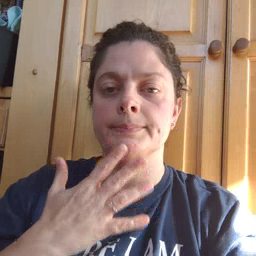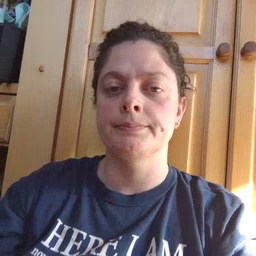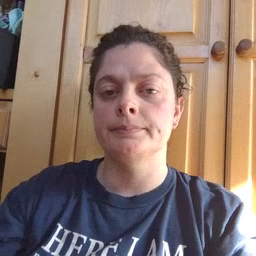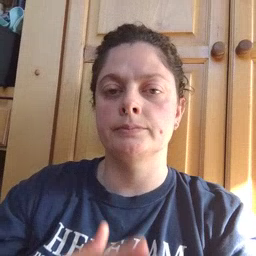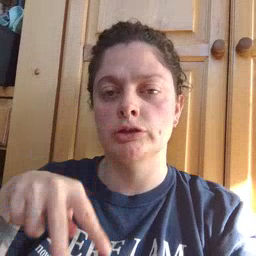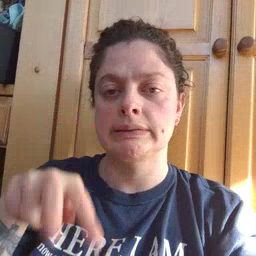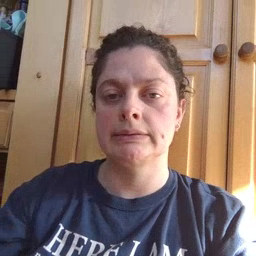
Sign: read